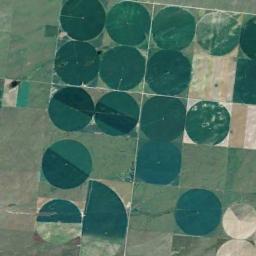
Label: circular_farmland